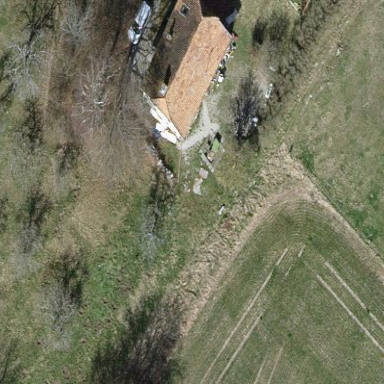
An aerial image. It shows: Simple and straightforward house.